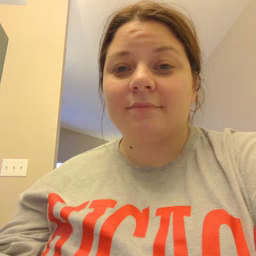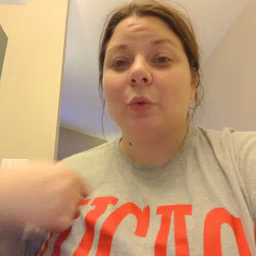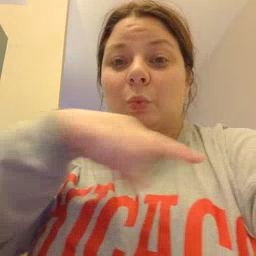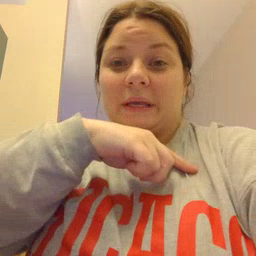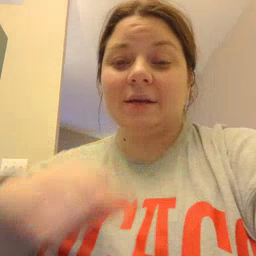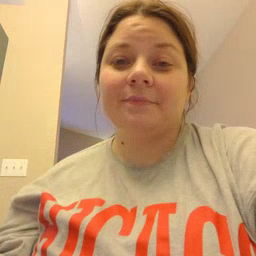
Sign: weus